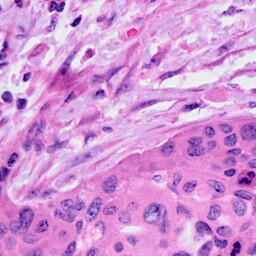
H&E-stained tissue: Cervix